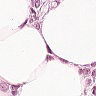
Metastatic tissue present: yes